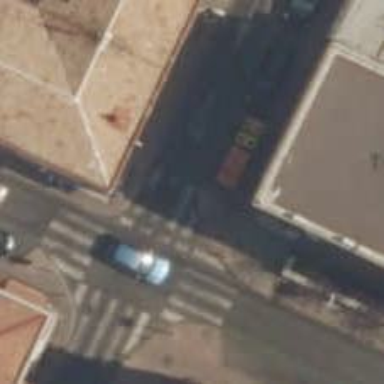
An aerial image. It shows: Uncontrolled zebra crossing on the road.